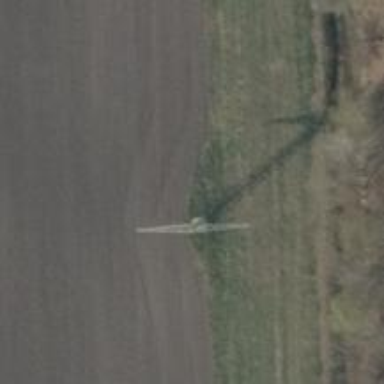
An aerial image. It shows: Power tower.